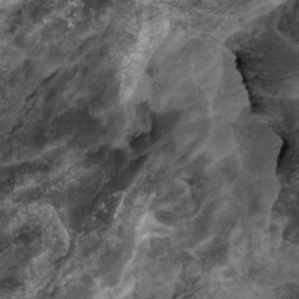
Label: non_frost